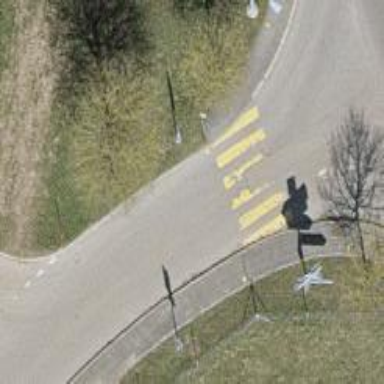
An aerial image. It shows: Zebra crossing on the road.